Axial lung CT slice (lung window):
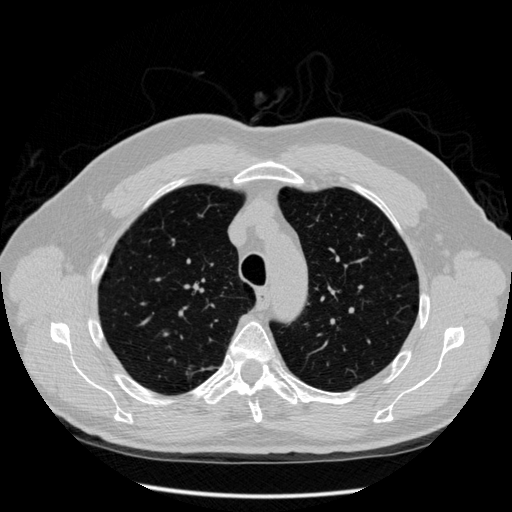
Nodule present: no